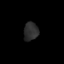
Tissue: skin
Cell type: Epithelial cells
Senescence score: 0.2745
Nuclear area (px): 259
Mean DAPI intensity: 45.236